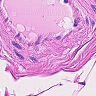
Metastatic tissue present: no